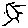
Label: sun